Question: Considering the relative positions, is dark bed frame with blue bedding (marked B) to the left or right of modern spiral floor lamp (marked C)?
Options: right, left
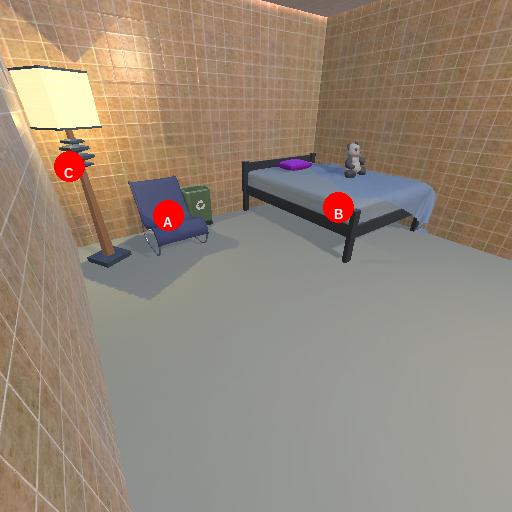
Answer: right